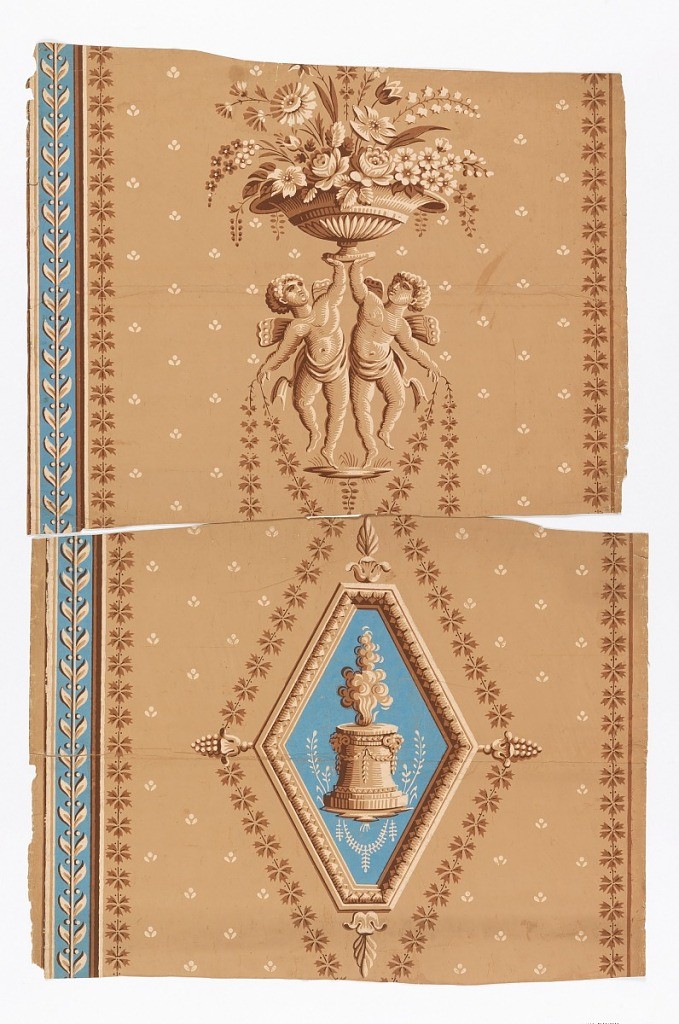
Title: Sidewall
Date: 1815–25
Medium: Block-printed on joined sheets of handmade paper
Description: a) Two putti holding up vase of flowers. Shades of brown on brown. To left is vertical stripe of brown leaves on blue; b) fragment of same paper as "a". On same ground as above, a diamond-shaped frame with sacrificial altar; c,d) duplicates of "b".